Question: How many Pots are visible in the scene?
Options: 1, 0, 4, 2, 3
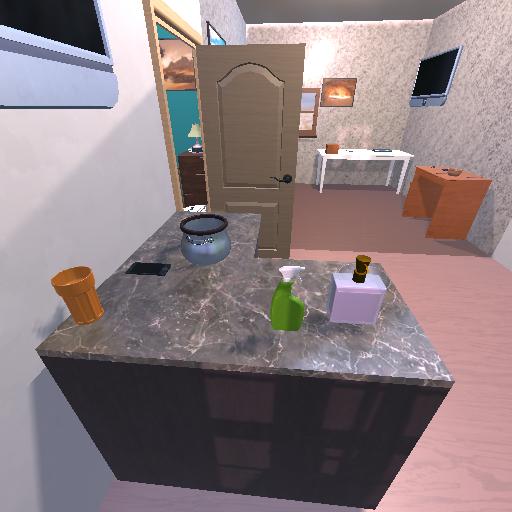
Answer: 1